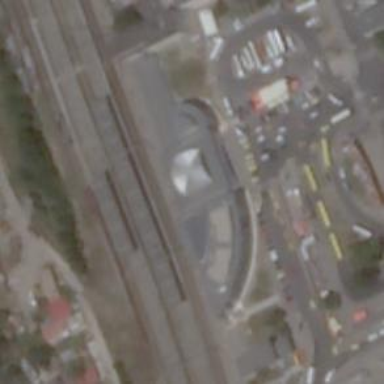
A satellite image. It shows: Train station building.